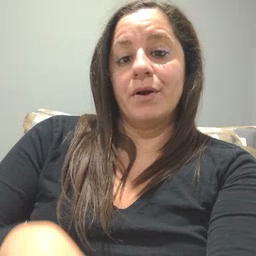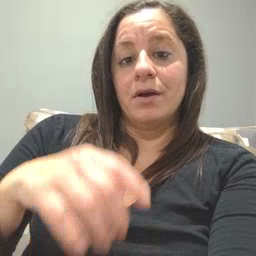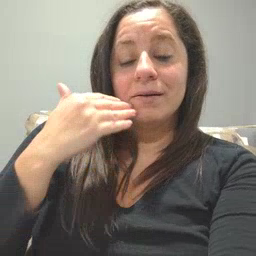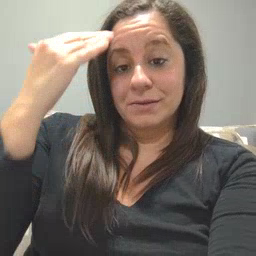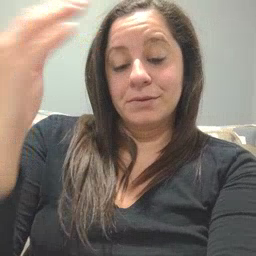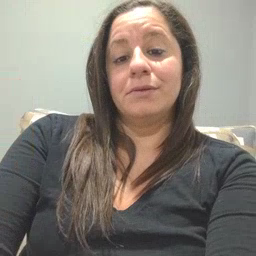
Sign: head